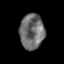
Tissue: prostate
Cell type: Epithelial cells
Senescence score: 0.2562
Nuclear area (px): 842
Mean DAPI intensity: 109.937